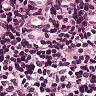
Metastatic tissue present: no